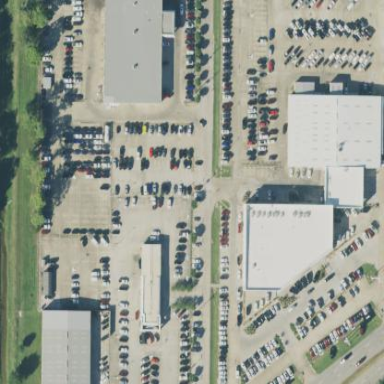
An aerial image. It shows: Commercial area with car shop.